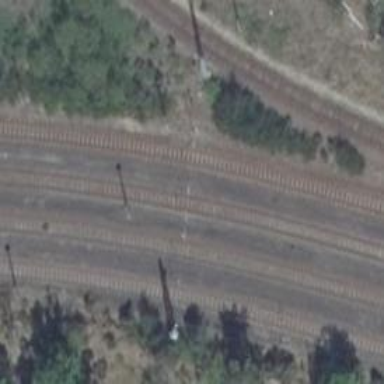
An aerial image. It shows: Rail yard with electrified contact lines for railway operations.